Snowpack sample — Buffalo Mountain, Silverthorne, Colorado, USA (2/22/26, 2:02 PM MST)
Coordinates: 39.622, -106.113
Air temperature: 33 °F
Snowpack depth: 63 cm
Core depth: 30 cm
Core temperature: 26.6 °F
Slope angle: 11°, slope face: 116°
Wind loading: low
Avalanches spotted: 0
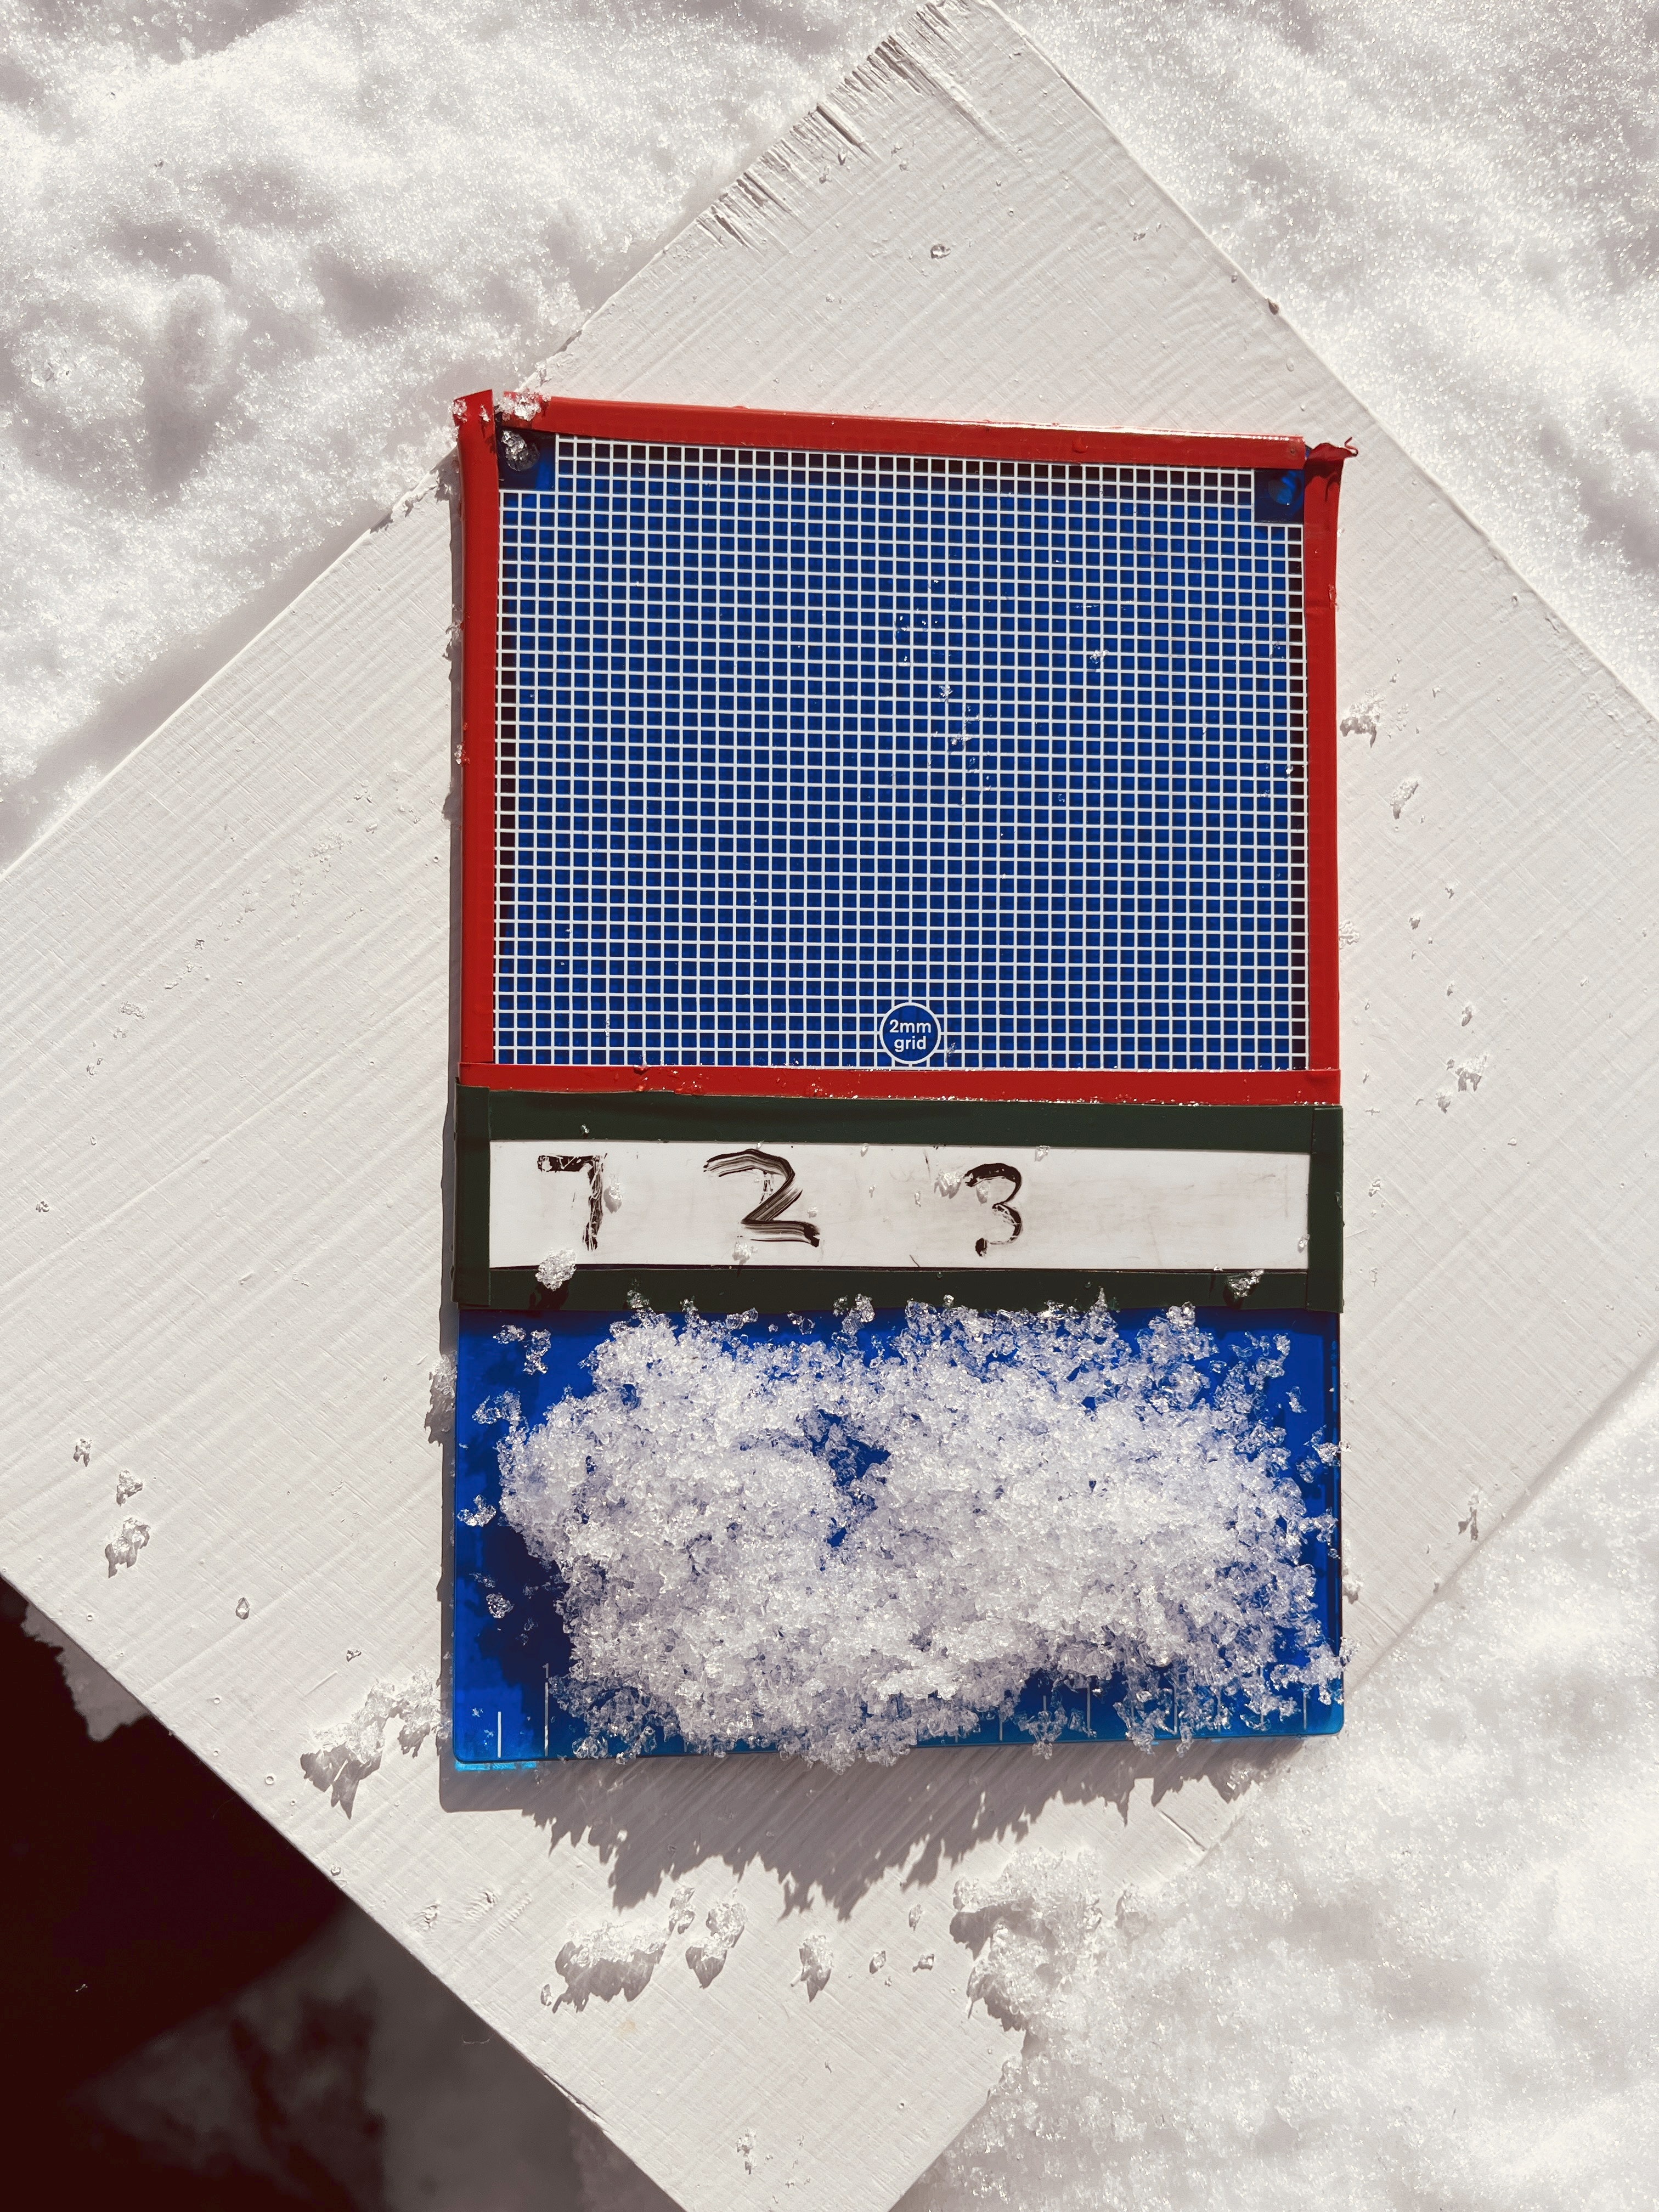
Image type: crystal_card
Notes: In a firebreak similar to site 1, minimal wind loading with no spotted avalanches (not many faces in view though)